Question: I have the following class that implements the single Upload example
'''
@Override
public void init() {
Window mainWindow = new Window("Singleuploadclick Application");
Label label = new Label("Hello Vaadin user");
mainWindow.addComponent(label);
status = new Label("Please select a file to upload");
upload = new Upload(null, receiver);
upload.setImmediate(true);
upload.setButtonCaption("Select file");
upload.addListener(new Upload.StartedListener() {
private static final long serialVersionUID = 1L;
@Override
public void uploadStarted(StartedEvent event) {
upload.setVisible(false);
status.setValue("Uploading file "" + event.getFilename() + """);
}
});
upload.addListener(new Upload.ProgressListener() {
private static final long serialVersionUID = 1L;
@Override
public void updateProgress(long readBytes, long contentLength) {
}
});
upload.addListener(new Upload.SucceededListener() {
private static final long serialVersionUID = 1L;
@Override
public void uploadSucceeded(SucceededEvent event) {
status.setValue("Uploading file "" + event.getFilename() + "" succeeded");
}
});
upload.addListener(new Upload.FailedListener() {
private static final long serialVersionUID = 1L;
@Override
public void uploadFailed(FailedEvent event) {
status.setValue("Uploading interrupted");
}
});
upload.addListener(new Upload.FinishedListener() {
private static final long serialVersionUID = 1L;
@Override
public void uploadFinished(FinishedEvent event) {
upload.setVisible(true);
upload.setCaption("Select another file");
}
});
mainWindow.addComponent(status);
mainWindow.addComponent(upload);
setMainWindow(mainWindow);
}
'''
When running the application I get strange layout display of upload component.

So i need upload component just with one upload button, that why i used : upload.setImmediate(true);
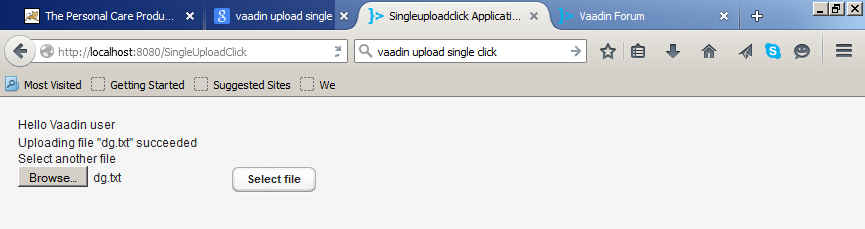
Answer: 'Button.setImmediate(true)' is used to start upload after file selection (without button click). But you still need to hide the button with CSS.
Quote from <URL>:
> You can also , have custom logic for starting the upload, and call startUpload() to start it. If the upload component has setImmediate(true) enabled, uploading starts immediately after choosing the file.
So you need to add this to your custom theme:
'''
.v-upload .v-button {
display: none
}
'''